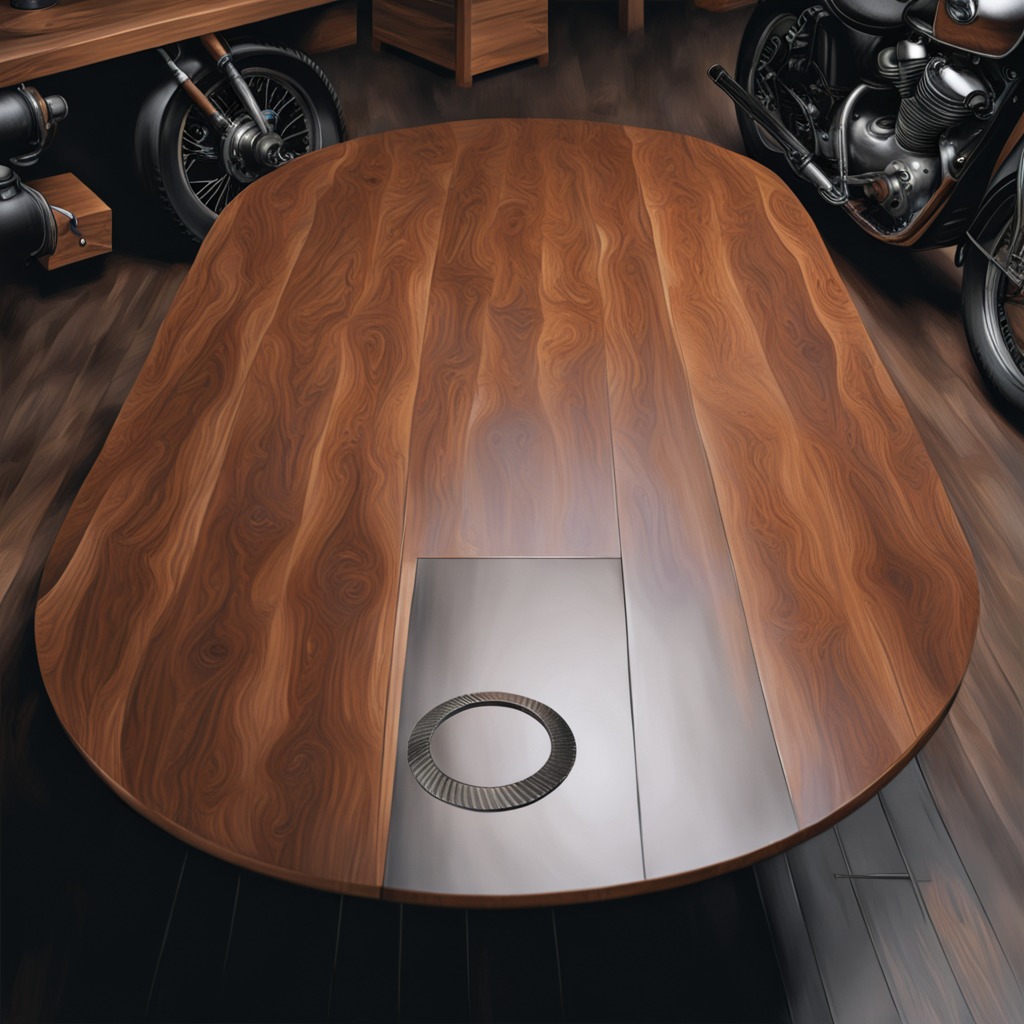
A flat metal washer is lying on the oil-spilled wooden table in a vintage motorcycle garage.